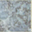
Piece: xx